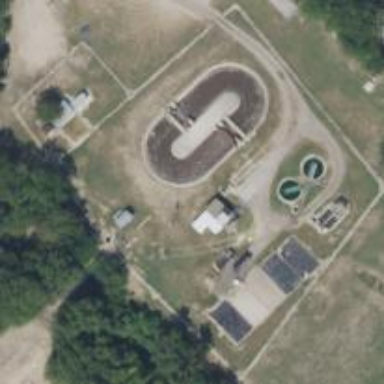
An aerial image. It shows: View of wastewater plant.